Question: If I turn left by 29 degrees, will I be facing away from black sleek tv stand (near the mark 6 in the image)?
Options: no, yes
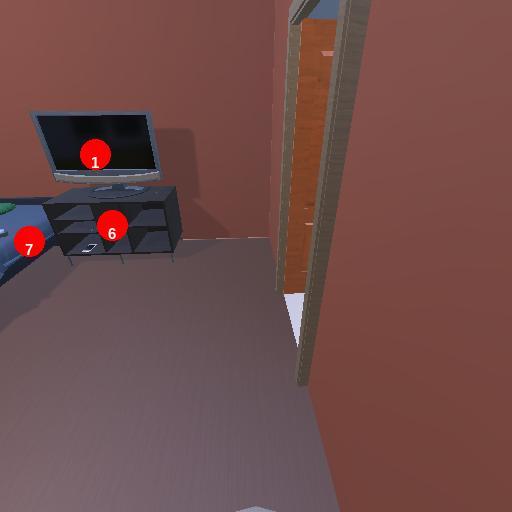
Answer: no